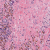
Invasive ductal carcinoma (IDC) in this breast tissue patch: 0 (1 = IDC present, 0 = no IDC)